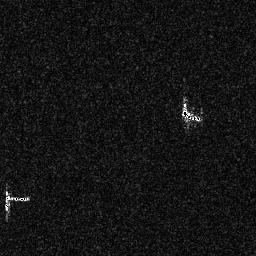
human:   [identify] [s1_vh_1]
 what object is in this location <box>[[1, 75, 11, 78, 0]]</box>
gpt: <ref>1 small ship at the bottom left</ref>